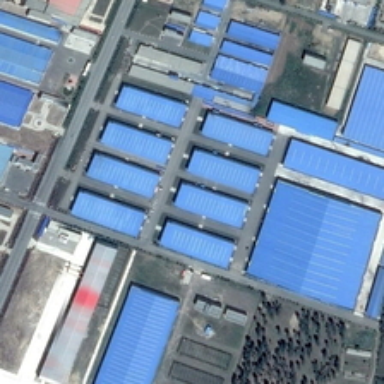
Many buildings and some green trees are in an industrial area .